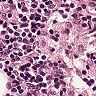
Metastatic tissue present: no